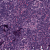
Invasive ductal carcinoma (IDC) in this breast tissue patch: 0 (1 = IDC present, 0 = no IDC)